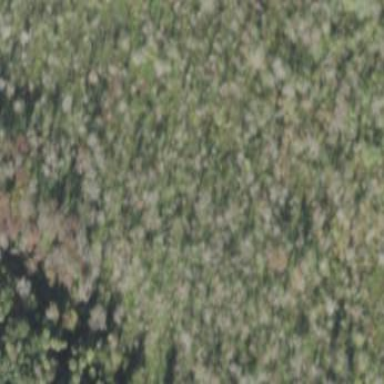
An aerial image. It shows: Swamp wetland characterized by needle-leaved vegetation.